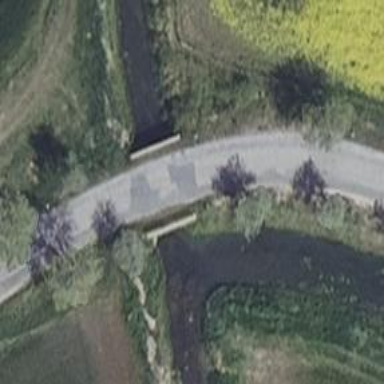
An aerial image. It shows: Secondary road crossing bridge.